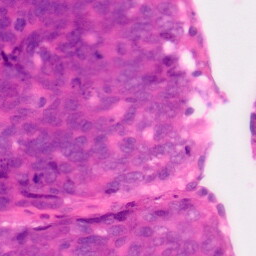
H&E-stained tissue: Colon